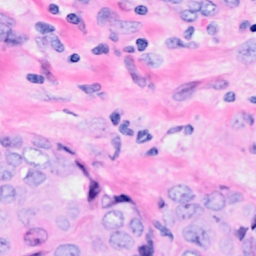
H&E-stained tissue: Breast